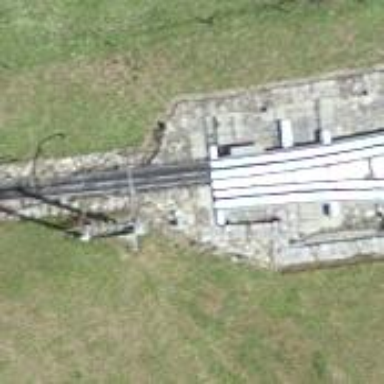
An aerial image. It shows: Railway switch.